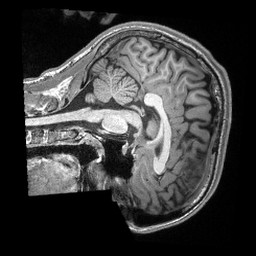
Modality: T1w
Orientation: sagittal
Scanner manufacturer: siemens
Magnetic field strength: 3 T
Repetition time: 2.3 s
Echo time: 0.00308 s